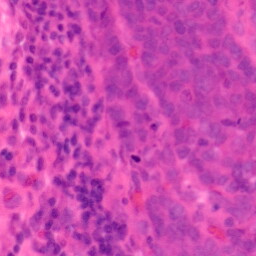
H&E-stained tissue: Colon